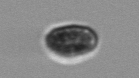
Label: Pseudochattonella_farcimen